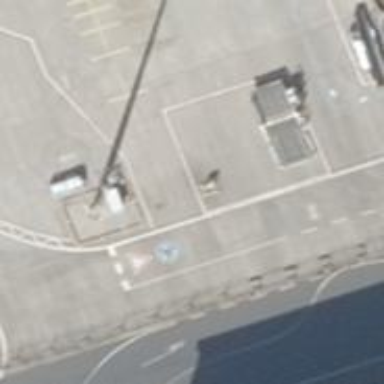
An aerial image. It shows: Parking position at the airport with concrete surface.